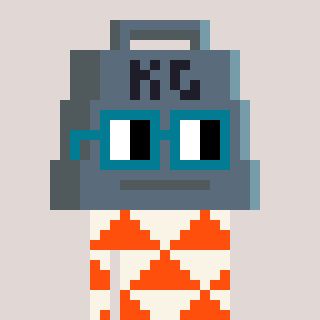
a pixel art character with square dark green glasses, a weight-shaped head and a orange-colored body on a warm background